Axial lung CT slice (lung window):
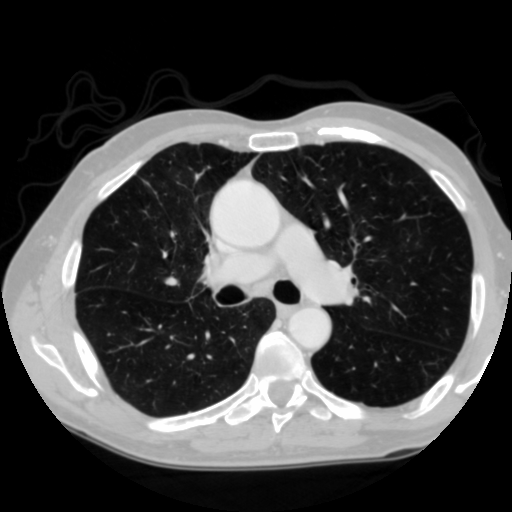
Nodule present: no